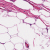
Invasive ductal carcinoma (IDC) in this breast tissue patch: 0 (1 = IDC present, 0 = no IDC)